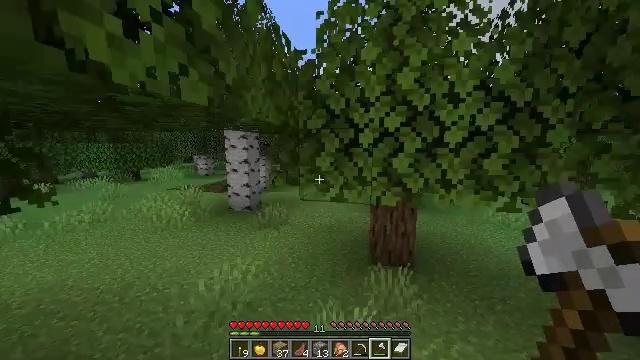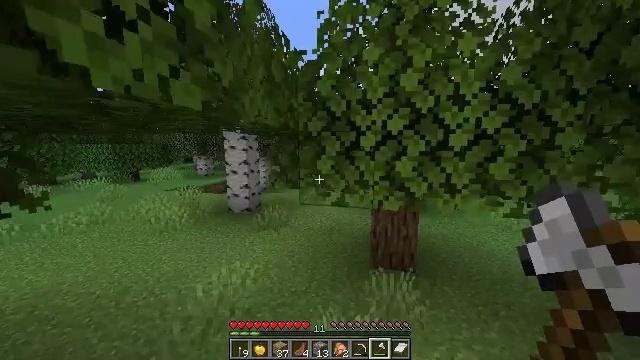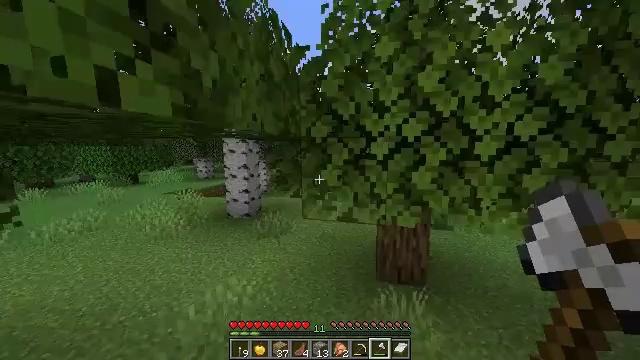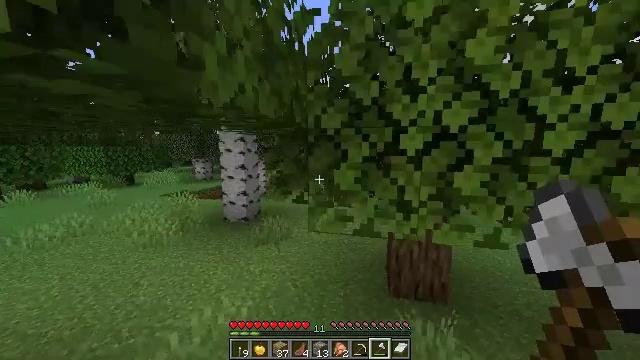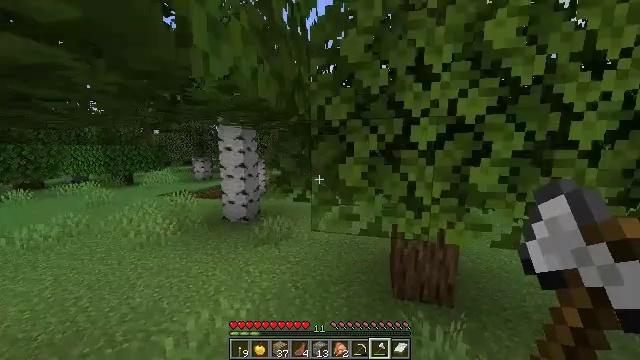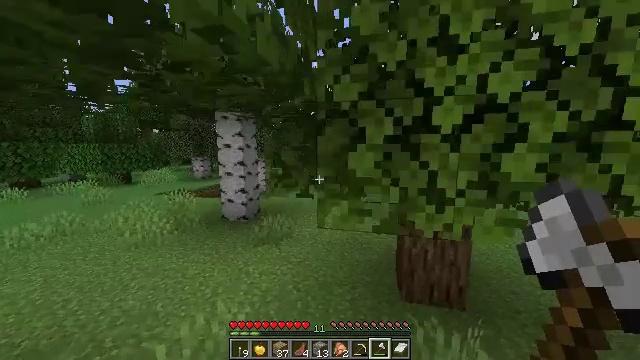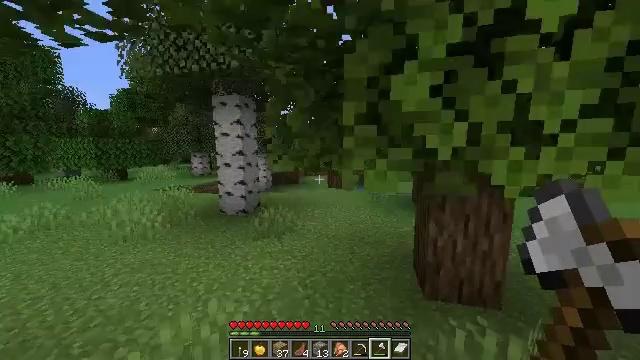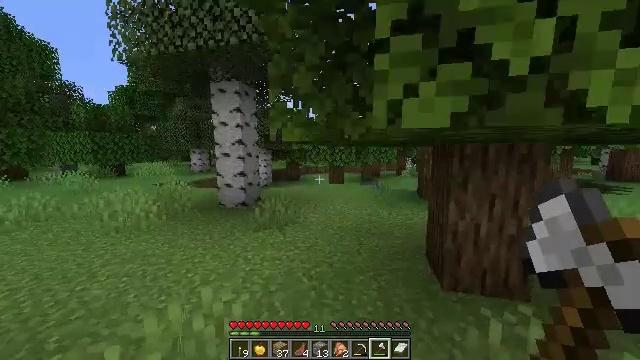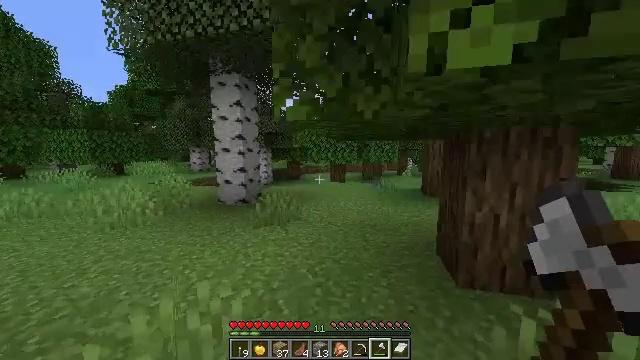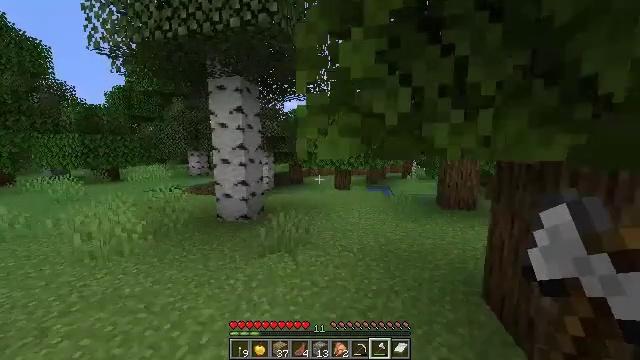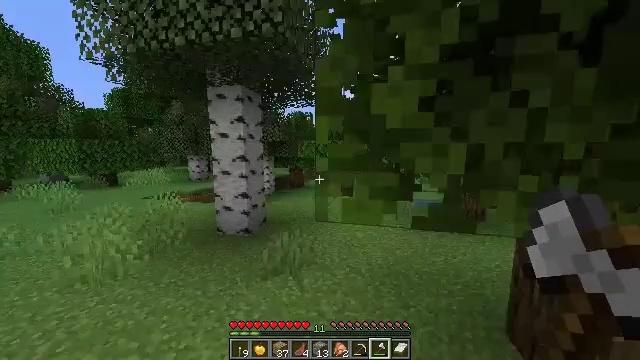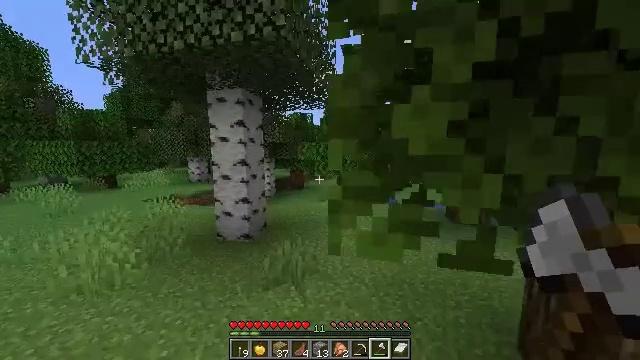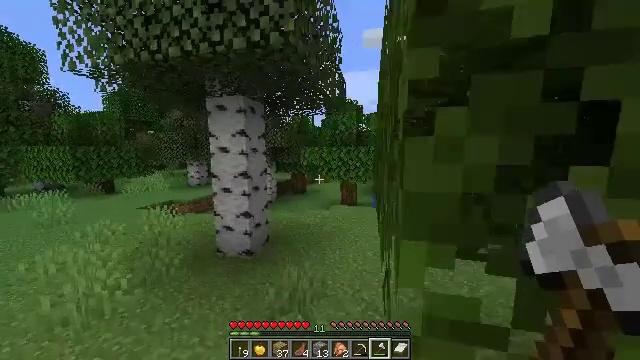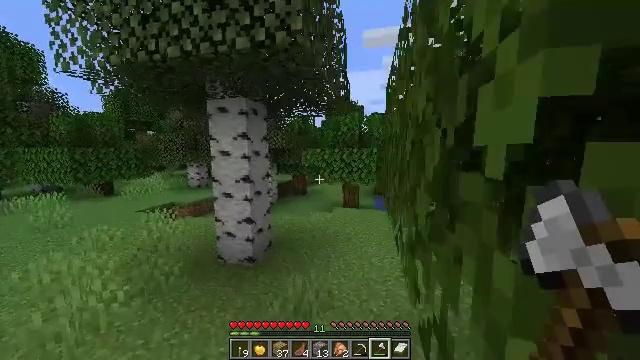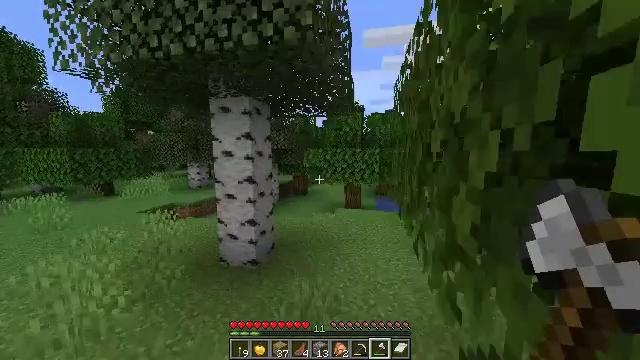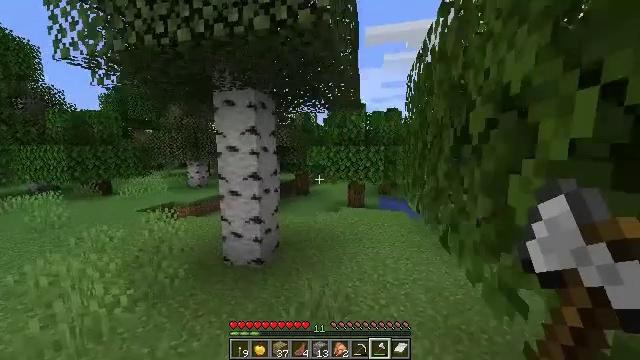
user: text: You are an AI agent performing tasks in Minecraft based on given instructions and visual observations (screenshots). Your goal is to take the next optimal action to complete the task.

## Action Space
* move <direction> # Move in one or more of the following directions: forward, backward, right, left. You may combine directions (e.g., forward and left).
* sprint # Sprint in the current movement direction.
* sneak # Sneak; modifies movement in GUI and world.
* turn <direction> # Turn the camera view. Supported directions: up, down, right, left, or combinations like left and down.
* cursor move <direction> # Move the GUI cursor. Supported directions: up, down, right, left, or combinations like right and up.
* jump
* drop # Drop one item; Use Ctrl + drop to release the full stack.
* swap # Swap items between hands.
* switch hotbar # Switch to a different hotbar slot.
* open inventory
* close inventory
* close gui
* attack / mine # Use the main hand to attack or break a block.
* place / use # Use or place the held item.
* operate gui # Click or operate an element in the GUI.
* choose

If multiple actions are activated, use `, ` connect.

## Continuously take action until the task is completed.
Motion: motion action
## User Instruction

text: Hunt animals.
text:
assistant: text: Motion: move forward and move left, jump
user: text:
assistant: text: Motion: move forward and move left, jump
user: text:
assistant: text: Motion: move forward and move left, jump
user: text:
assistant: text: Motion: move forward and move left, jump
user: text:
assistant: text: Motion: move forward and move left, jump
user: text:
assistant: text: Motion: move forward and move left, jump
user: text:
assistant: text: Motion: move forward and move left, jump
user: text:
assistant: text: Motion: move forward and move left, jump
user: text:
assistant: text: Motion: move forward and move left, jump
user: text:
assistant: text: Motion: move forward and move left, jump
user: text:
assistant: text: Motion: move forward and move left, jump
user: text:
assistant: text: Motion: move forward
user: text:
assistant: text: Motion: move forward
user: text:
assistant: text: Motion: move forward
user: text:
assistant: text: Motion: move forward
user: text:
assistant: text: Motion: move forward
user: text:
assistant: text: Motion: move forward
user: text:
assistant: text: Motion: move forward
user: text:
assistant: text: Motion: move forward
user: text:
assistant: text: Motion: move forward, turn right
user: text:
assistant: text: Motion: move forward, turn right
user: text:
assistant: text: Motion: move forward, turn right
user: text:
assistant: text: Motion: move forward, sprint, turn right and up
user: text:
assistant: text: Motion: move forward, sprint
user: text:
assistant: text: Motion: move forward, sprint
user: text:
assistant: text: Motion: move forward, sprint
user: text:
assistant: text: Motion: move forward
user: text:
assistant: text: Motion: move forward
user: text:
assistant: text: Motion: move forward
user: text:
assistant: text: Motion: move forward